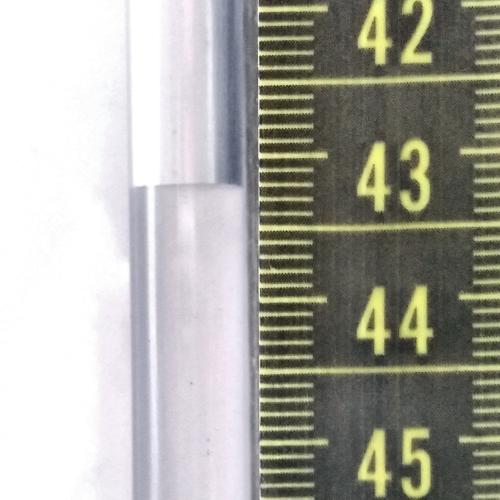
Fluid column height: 43.2 cm